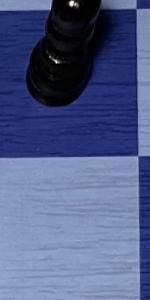
Label: Empty